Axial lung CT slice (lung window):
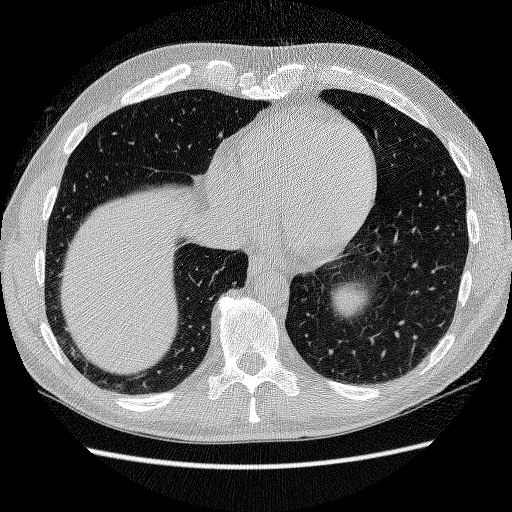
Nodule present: no